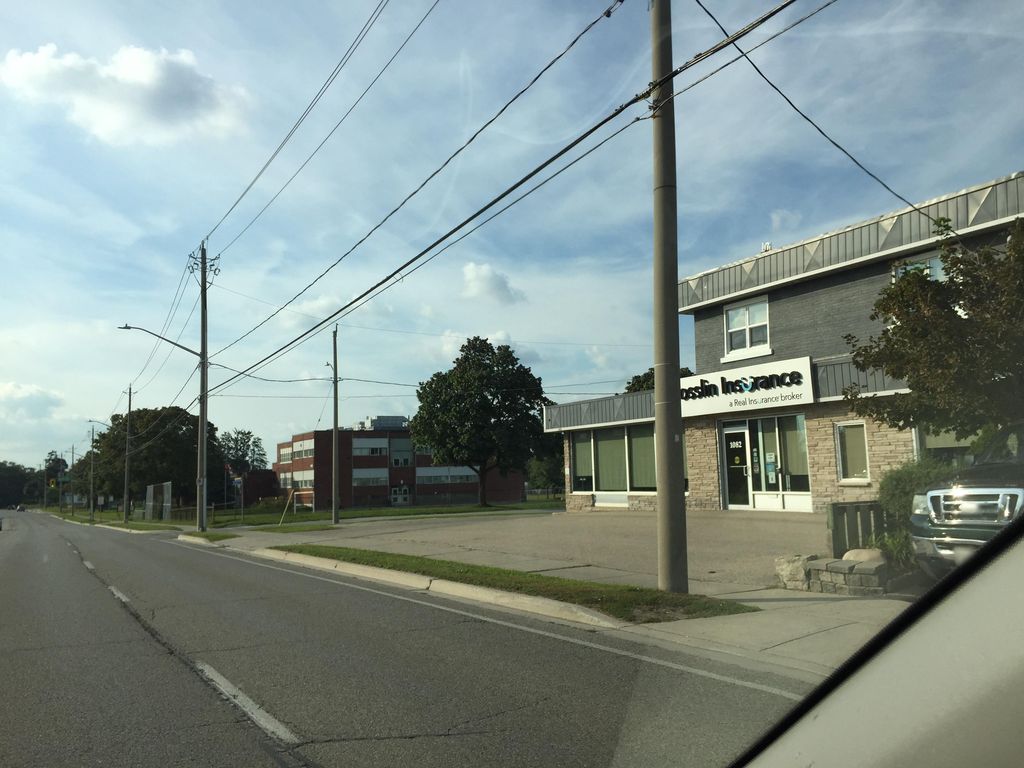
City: kitchener-waterloo